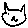
Label: cat